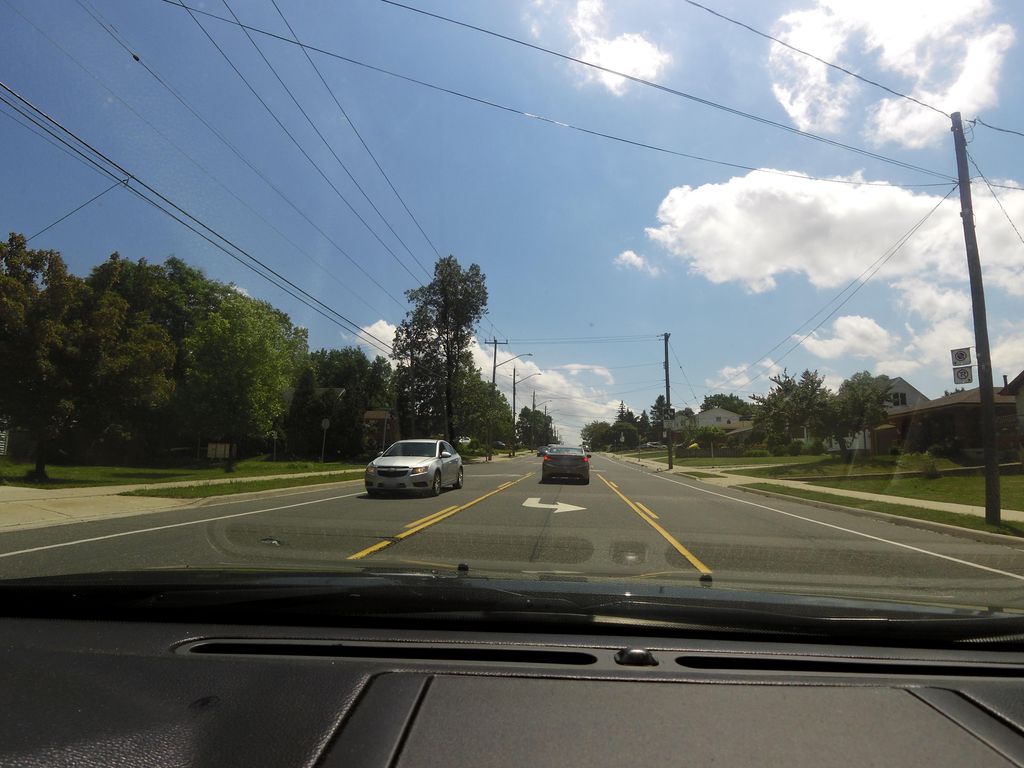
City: hamilton